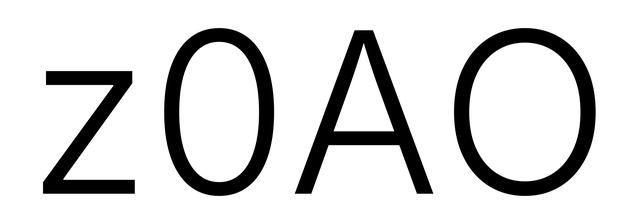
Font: Inter_Light